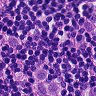
Metastatic tissue present: yes